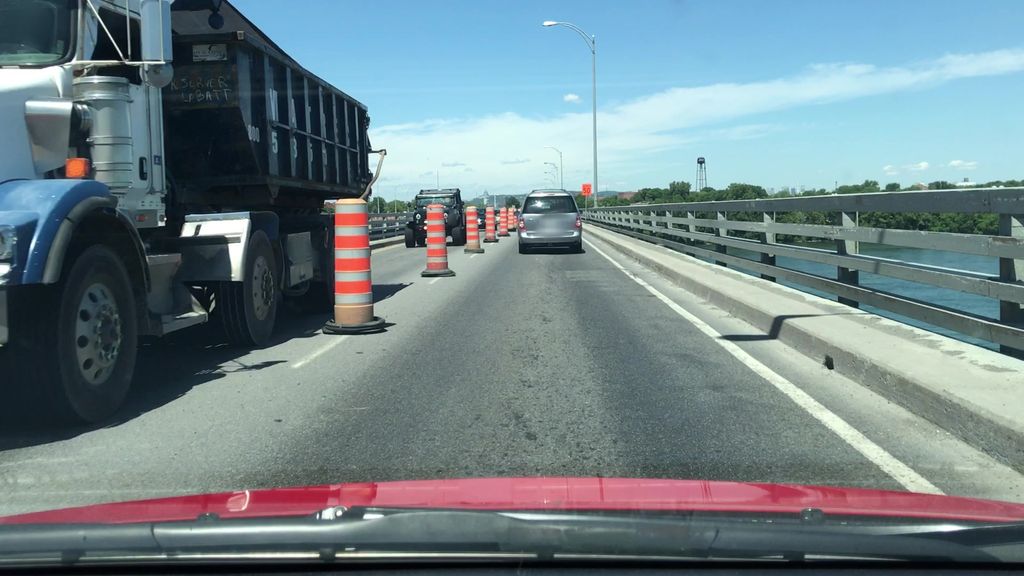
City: montreal